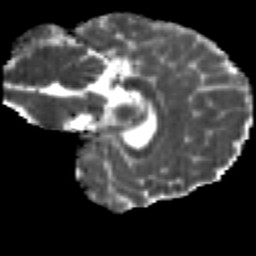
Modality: MD
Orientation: sagittal
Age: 26
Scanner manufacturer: siemens
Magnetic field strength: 3 T
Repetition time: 2.2 s
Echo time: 0.084 s